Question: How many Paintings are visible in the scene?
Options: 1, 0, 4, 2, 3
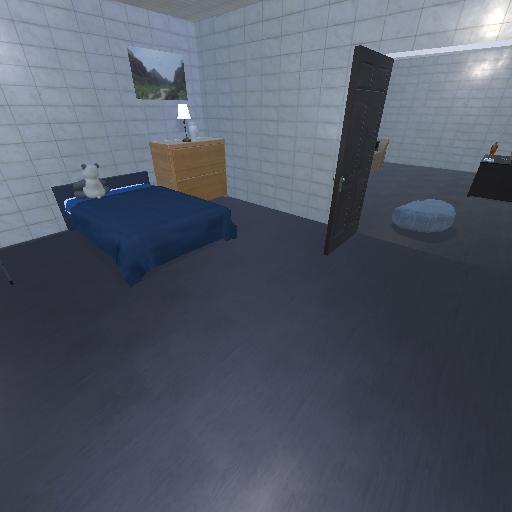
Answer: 1